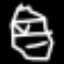
Label: diamond